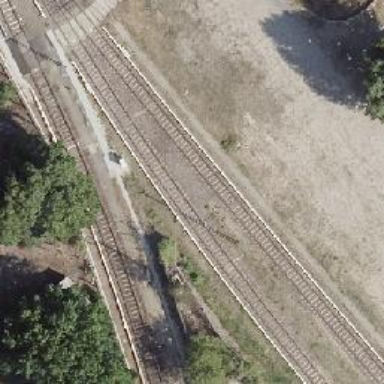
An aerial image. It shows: Yard used for service maintenance of electrified light rail railway.